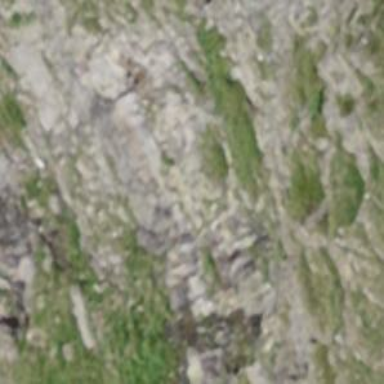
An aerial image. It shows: Cliff in nature.